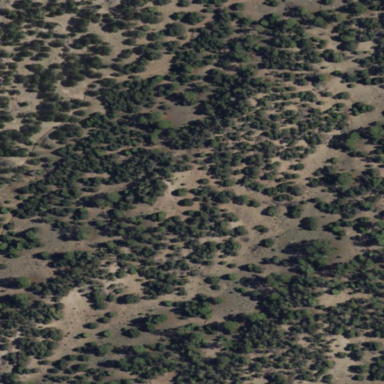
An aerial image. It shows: Area covered in scrub vegetation.